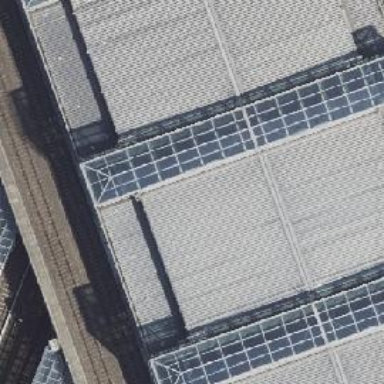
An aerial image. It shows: Close-up of railway platform edge.